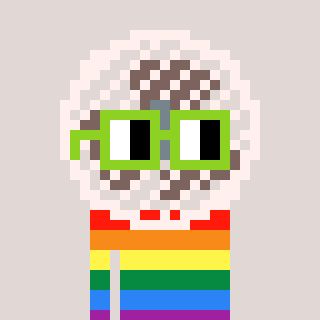
a pixel art character with square light green glasses, a fan-shaped head and a rust-colored body on a warm background